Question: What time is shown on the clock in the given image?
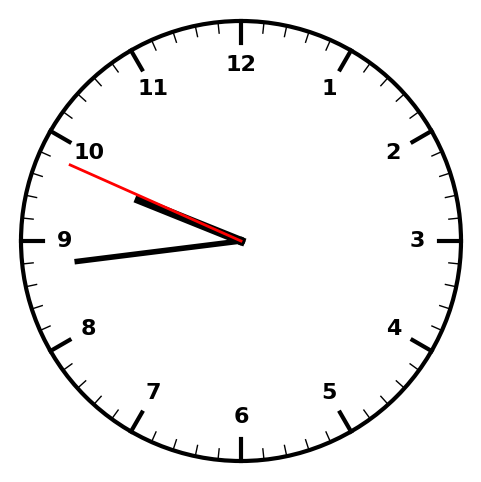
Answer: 09:43:49